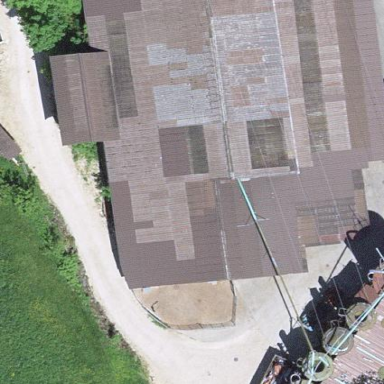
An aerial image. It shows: Cowshed building.